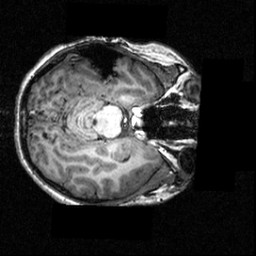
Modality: T1w
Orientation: axial
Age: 20
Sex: female
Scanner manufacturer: siemens
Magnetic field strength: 3.951 T
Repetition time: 1.5 s
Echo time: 0.00335 s